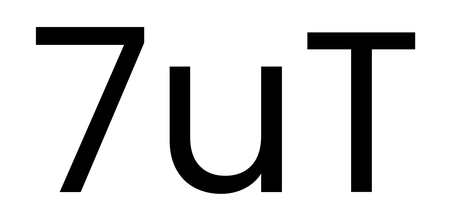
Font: Poppins-Regular